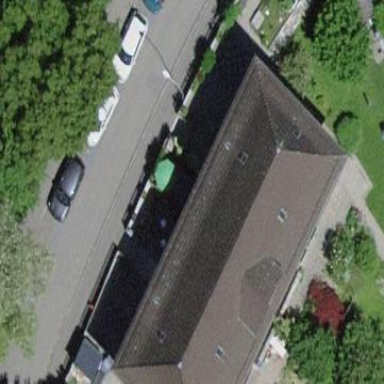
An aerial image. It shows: Hipped-roof terrace building.